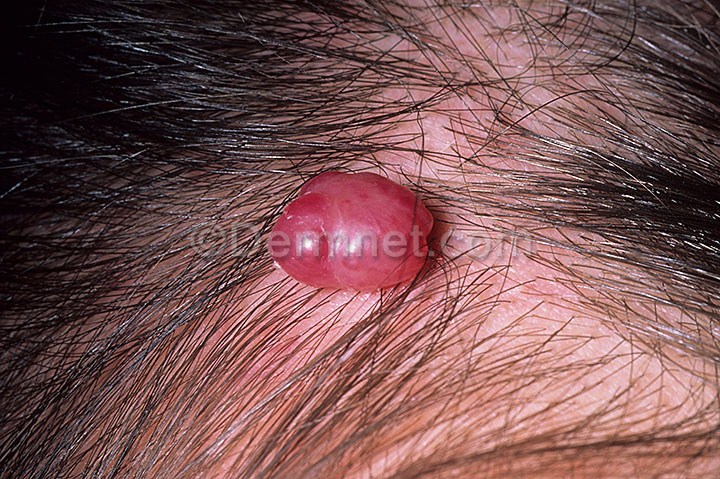
Disease: Vascular Tumors